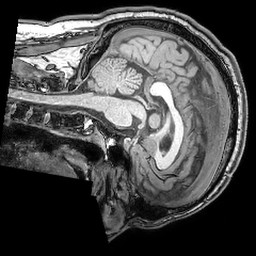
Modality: T1w
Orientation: sagittal
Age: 33
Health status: ill
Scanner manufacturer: philips
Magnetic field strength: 3 T
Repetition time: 0.007 s
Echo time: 0.0035 s